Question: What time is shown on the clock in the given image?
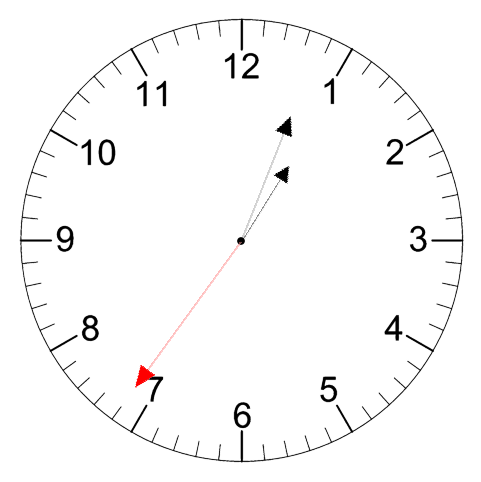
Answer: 01:03:36